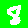
Digit: 8